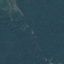
Land use / land cover class: Forest